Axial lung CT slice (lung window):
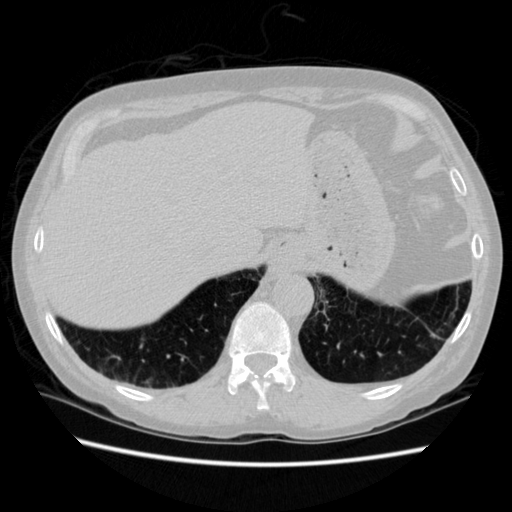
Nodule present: no